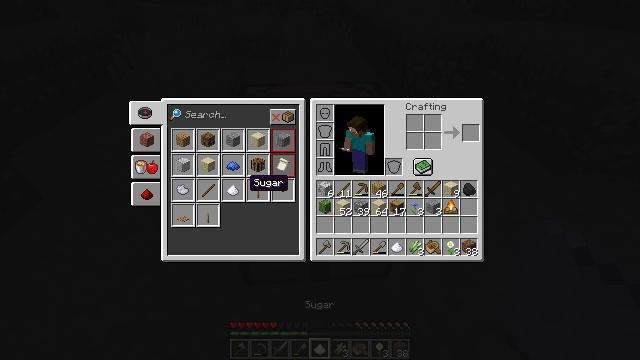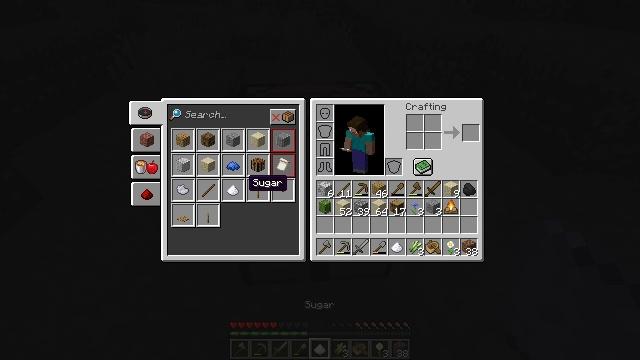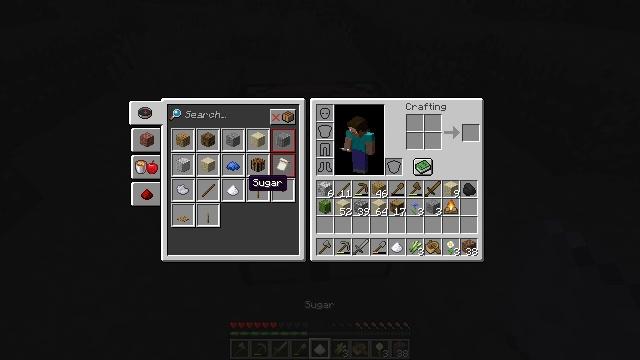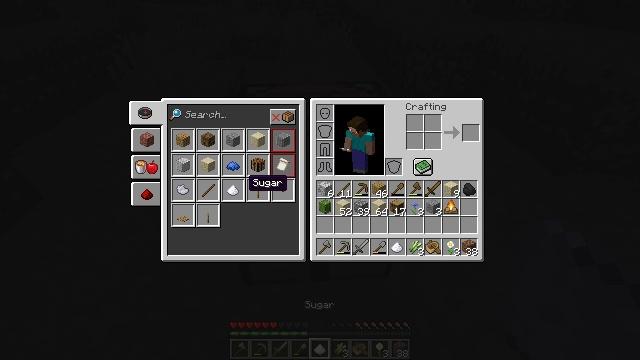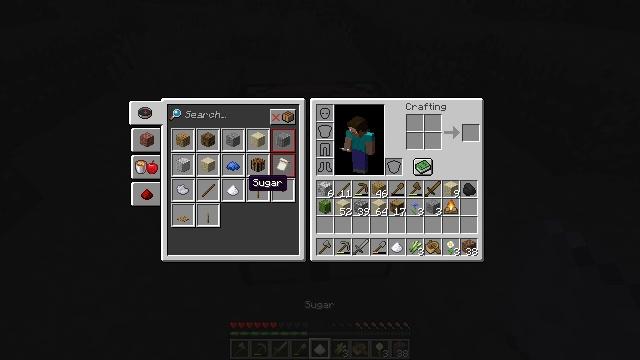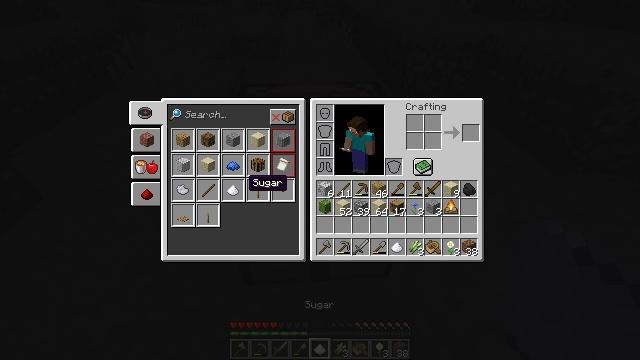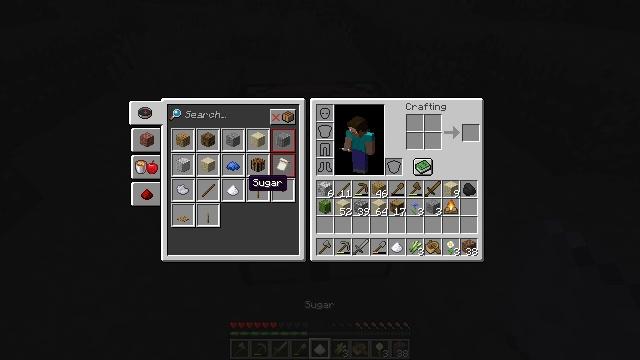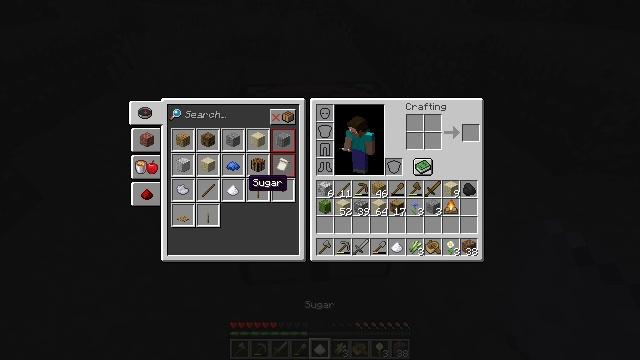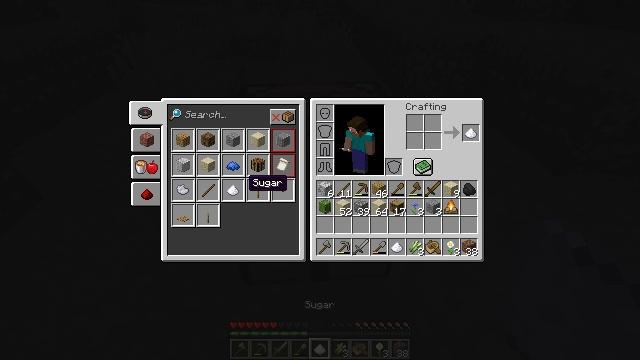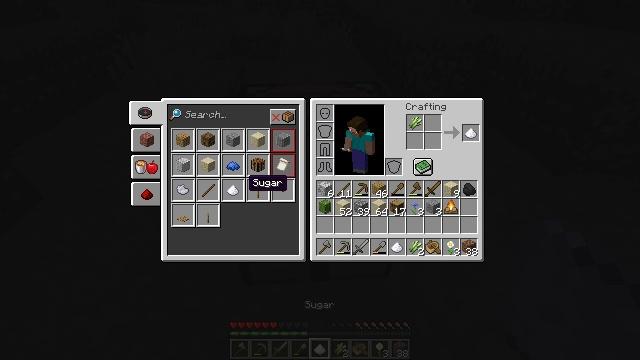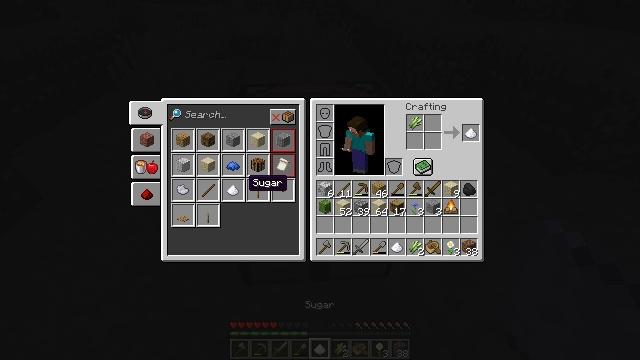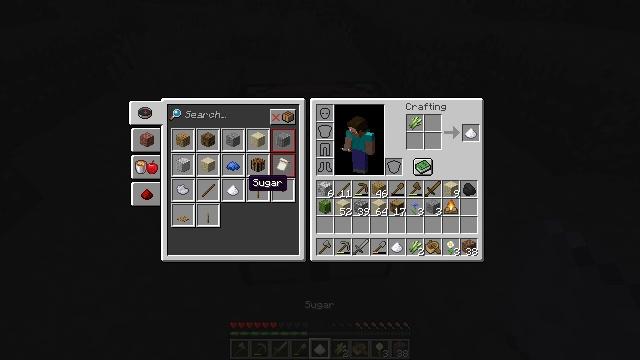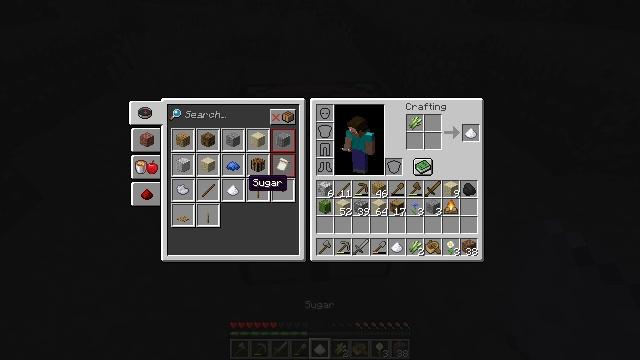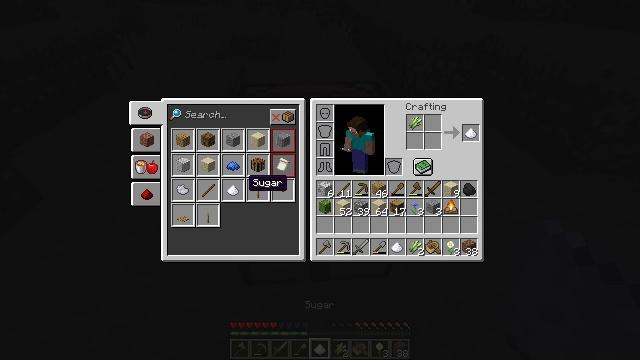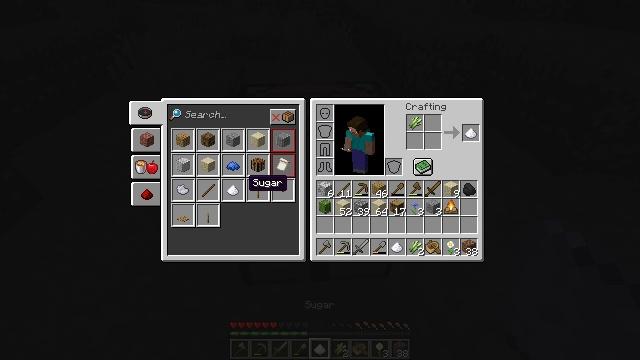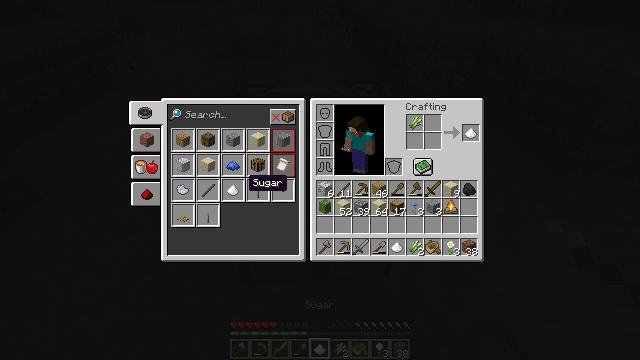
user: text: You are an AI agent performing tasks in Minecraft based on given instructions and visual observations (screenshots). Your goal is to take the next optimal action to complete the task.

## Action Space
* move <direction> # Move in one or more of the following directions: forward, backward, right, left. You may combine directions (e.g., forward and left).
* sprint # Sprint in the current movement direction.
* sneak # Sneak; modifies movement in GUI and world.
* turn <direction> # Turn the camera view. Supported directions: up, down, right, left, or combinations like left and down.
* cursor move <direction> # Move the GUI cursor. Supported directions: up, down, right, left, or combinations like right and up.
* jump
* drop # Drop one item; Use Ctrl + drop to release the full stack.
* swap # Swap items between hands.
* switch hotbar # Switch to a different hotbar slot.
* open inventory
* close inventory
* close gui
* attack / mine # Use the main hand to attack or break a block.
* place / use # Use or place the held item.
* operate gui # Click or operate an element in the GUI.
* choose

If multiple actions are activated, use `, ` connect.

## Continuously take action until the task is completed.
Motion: motion action
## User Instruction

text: Craft sugar in the crafting grid.
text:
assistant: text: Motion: no_op
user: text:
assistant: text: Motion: no_op
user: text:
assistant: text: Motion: operate gui
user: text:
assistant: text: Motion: operate gui
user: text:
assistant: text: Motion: no_op
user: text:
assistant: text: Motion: no_op
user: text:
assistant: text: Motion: no_op
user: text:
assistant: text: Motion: no_op
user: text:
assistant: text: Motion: no_op
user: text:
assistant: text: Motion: no_op
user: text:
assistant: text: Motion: operate gui
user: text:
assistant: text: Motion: operate gui
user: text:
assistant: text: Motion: operate gui
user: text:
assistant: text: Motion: no_op
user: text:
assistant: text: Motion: no_op
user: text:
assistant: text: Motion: operate gui
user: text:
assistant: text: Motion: operate gui
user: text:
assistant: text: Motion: operate gui
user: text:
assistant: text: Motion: no_op
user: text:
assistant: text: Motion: no_op
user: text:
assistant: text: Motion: no_op
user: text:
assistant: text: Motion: operate gui
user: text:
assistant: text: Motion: operate gui
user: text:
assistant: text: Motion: operate gui
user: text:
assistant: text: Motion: no_op
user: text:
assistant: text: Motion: no_op
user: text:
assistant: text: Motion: no_op
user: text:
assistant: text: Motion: no_op
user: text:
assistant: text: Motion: no_op
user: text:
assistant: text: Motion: no_op